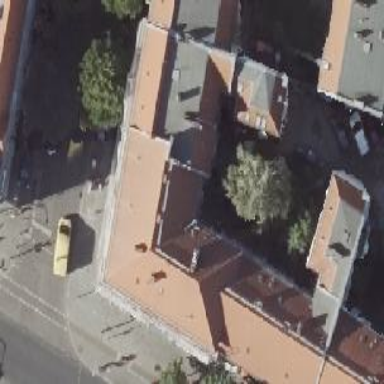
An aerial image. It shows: Gabled roof apartments building with white facade.